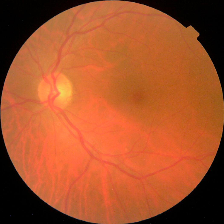
Diabetic retinopathy grade: No DR